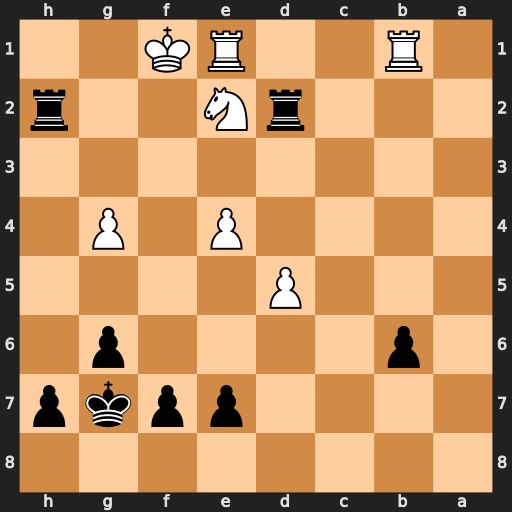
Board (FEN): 8/4ppkp/1p4p1/3P4/4P1P1/8/3rN2r/1R2RK2
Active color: b
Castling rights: -
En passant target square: -
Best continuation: Rdxe2 Rxe2 Rh1+ Kf2 Rxb1